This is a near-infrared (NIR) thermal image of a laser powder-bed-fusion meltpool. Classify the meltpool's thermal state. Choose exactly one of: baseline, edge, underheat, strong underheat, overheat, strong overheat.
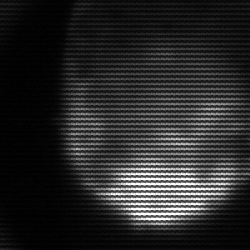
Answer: edge